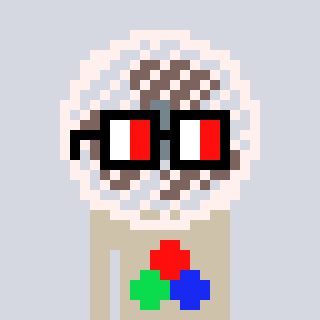
a pixel art character with square glasses with black frames and red eyes, a fan-shaped head and a bege-colored body on a cool background